Interaction volume radius: 10 \u00c5
Interaction volume height: 20 \u00c5
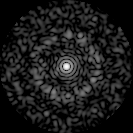
Disorder parameter: 0.8404